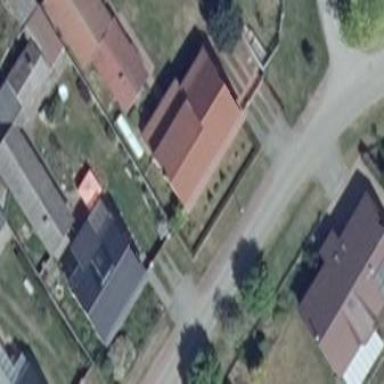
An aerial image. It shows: Detached building.